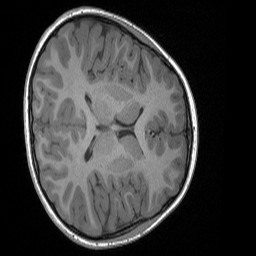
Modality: T1w
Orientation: axial
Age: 7
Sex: female
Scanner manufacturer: siemens
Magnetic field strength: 3 T
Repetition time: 1.65 s
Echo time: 0.00203 s